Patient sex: F
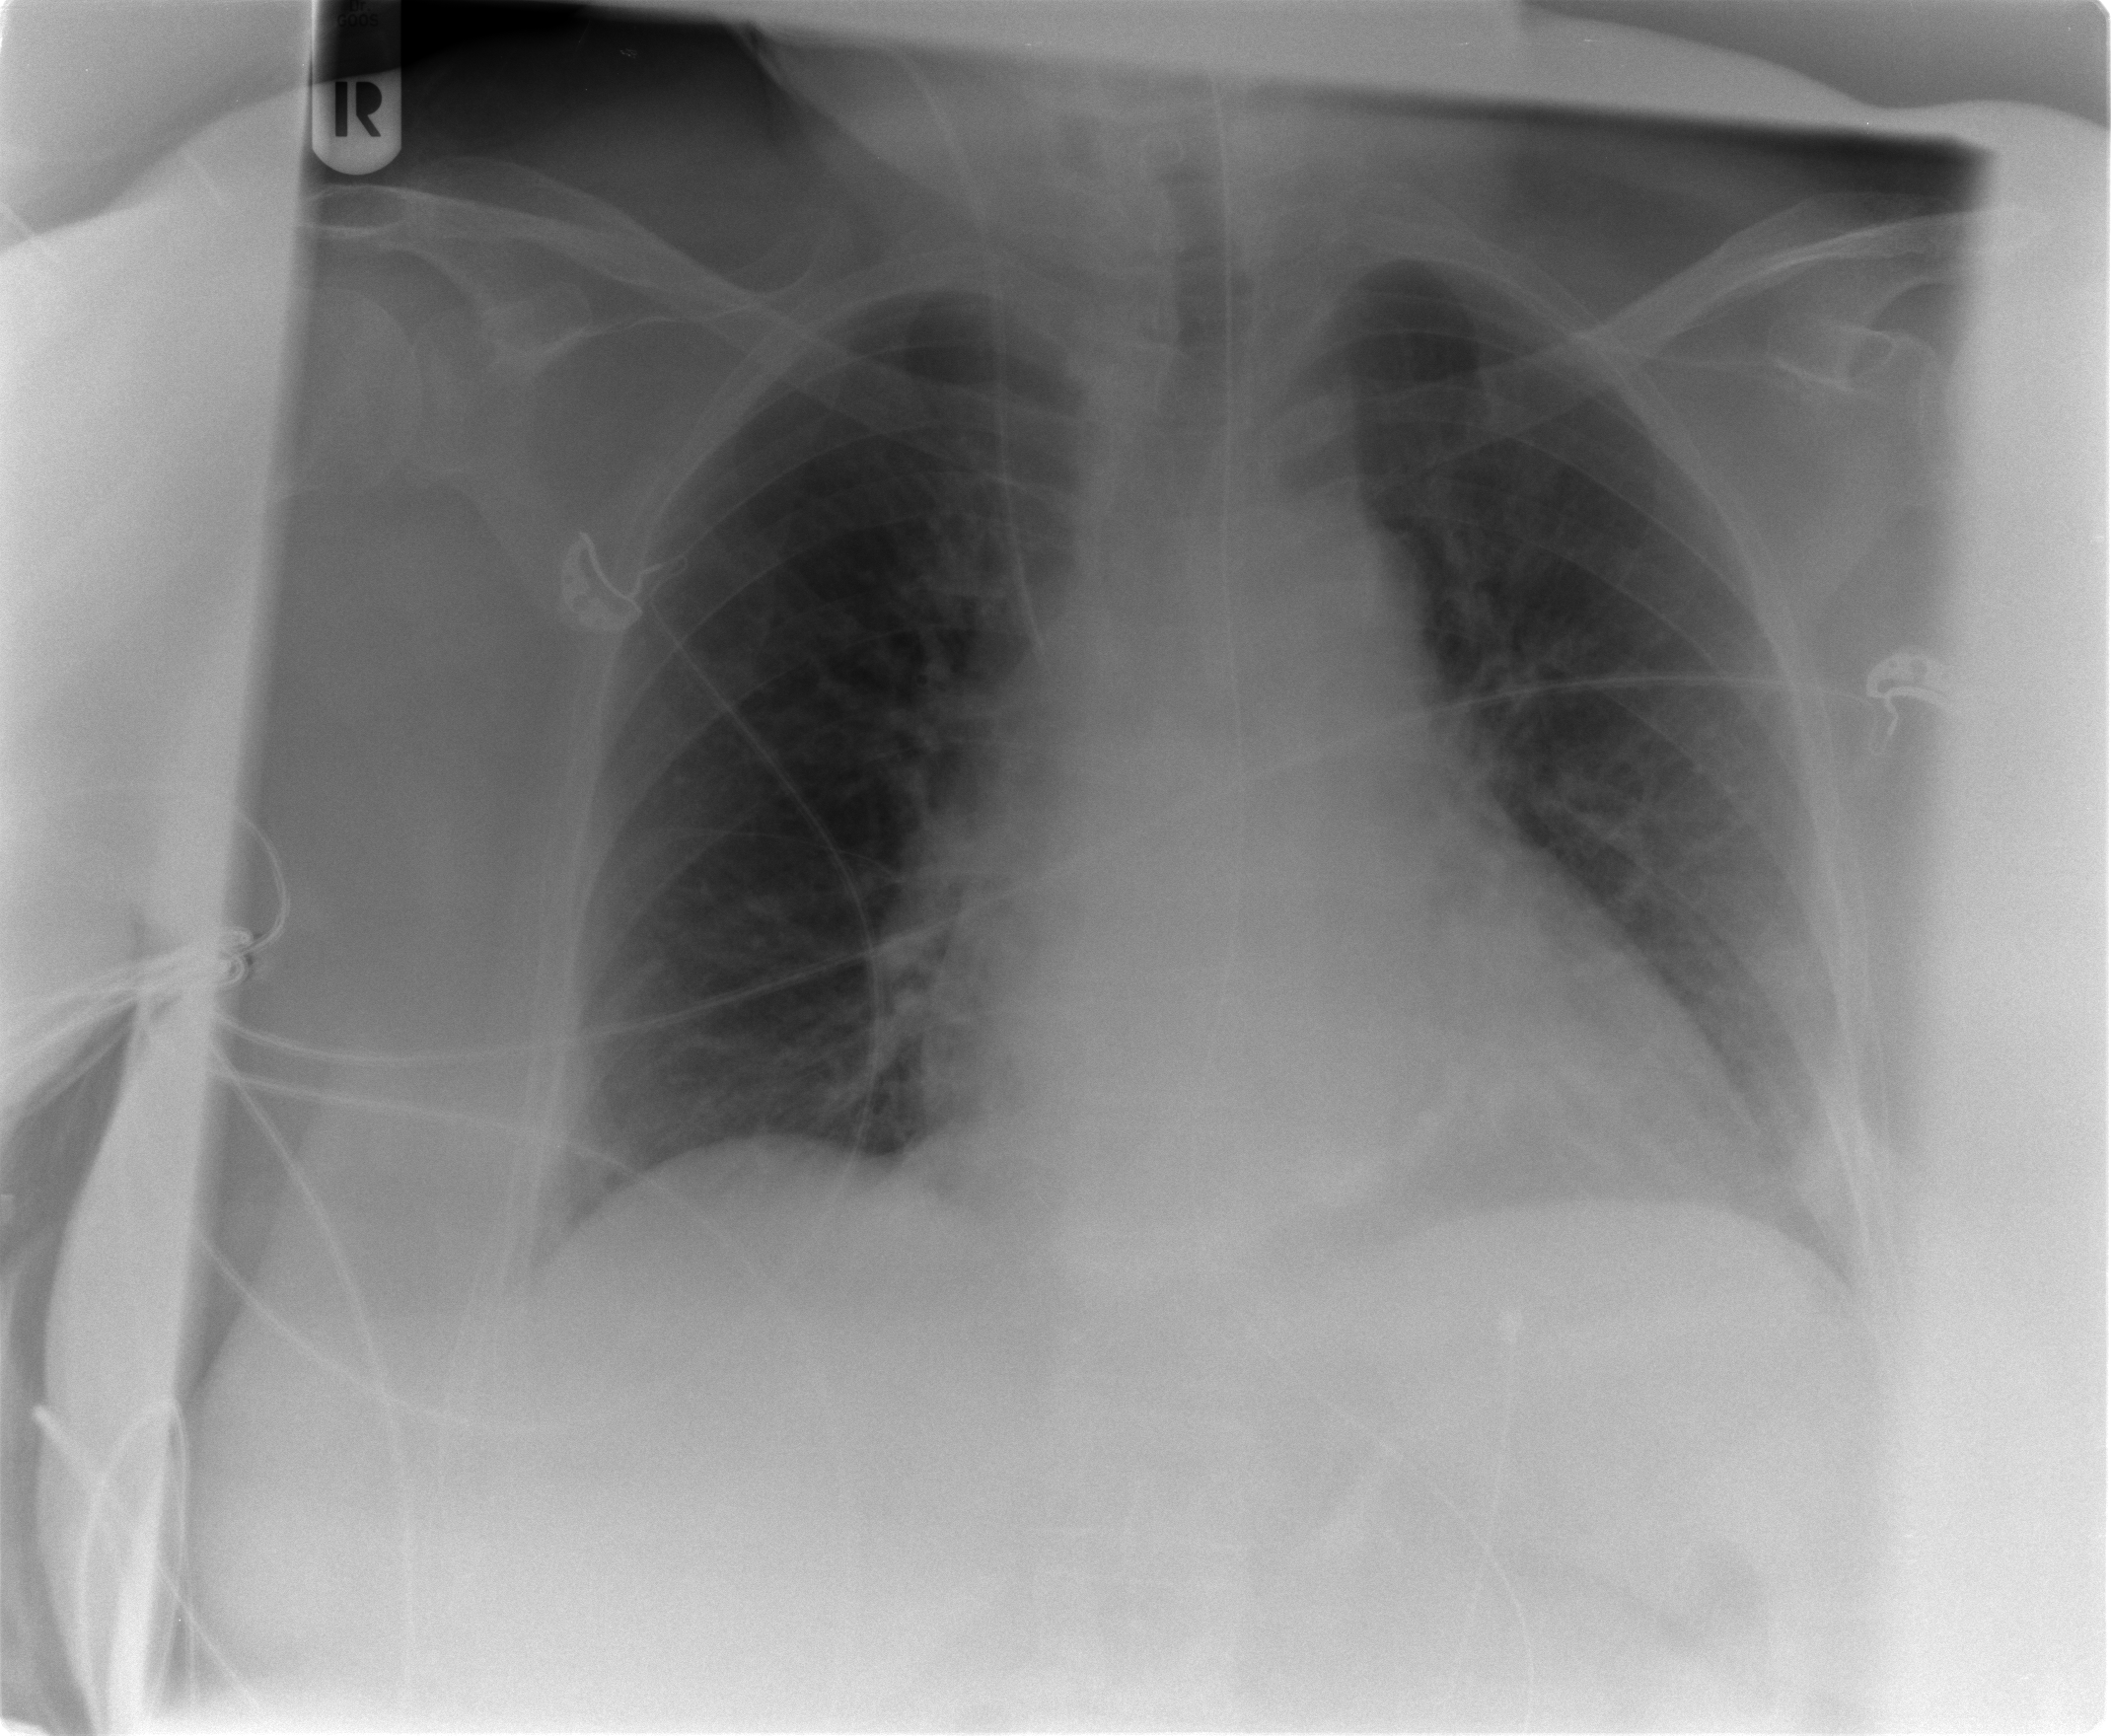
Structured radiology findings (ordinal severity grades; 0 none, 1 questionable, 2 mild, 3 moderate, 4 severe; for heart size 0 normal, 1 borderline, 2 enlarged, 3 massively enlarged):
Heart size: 2
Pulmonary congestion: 0
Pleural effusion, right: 0
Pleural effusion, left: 1
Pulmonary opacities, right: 0
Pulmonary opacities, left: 0
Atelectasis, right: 0
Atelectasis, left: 0